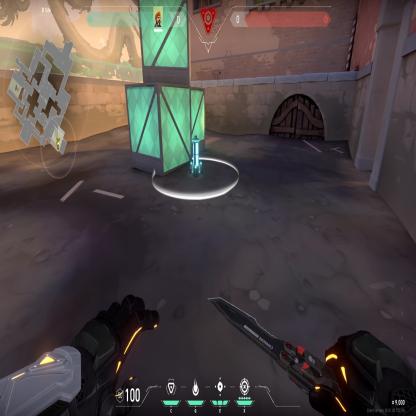
Label: planted spike